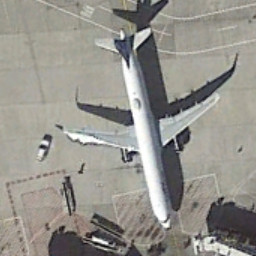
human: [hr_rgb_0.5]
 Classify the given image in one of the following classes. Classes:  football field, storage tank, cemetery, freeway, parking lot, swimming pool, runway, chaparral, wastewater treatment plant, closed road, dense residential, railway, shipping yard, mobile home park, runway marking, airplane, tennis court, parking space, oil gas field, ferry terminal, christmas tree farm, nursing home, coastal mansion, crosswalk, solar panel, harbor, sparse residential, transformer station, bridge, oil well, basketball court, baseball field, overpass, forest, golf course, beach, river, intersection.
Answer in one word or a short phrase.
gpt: airplane